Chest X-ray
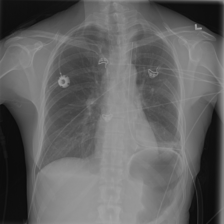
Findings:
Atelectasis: negative
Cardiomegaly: negative
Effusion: negative
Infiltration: negative
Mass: negative
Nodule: negative
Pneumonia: negative
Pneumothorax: positive
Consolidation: negative
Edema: negative
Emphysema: negative
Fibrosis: negative
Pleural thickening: negative
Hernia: negative